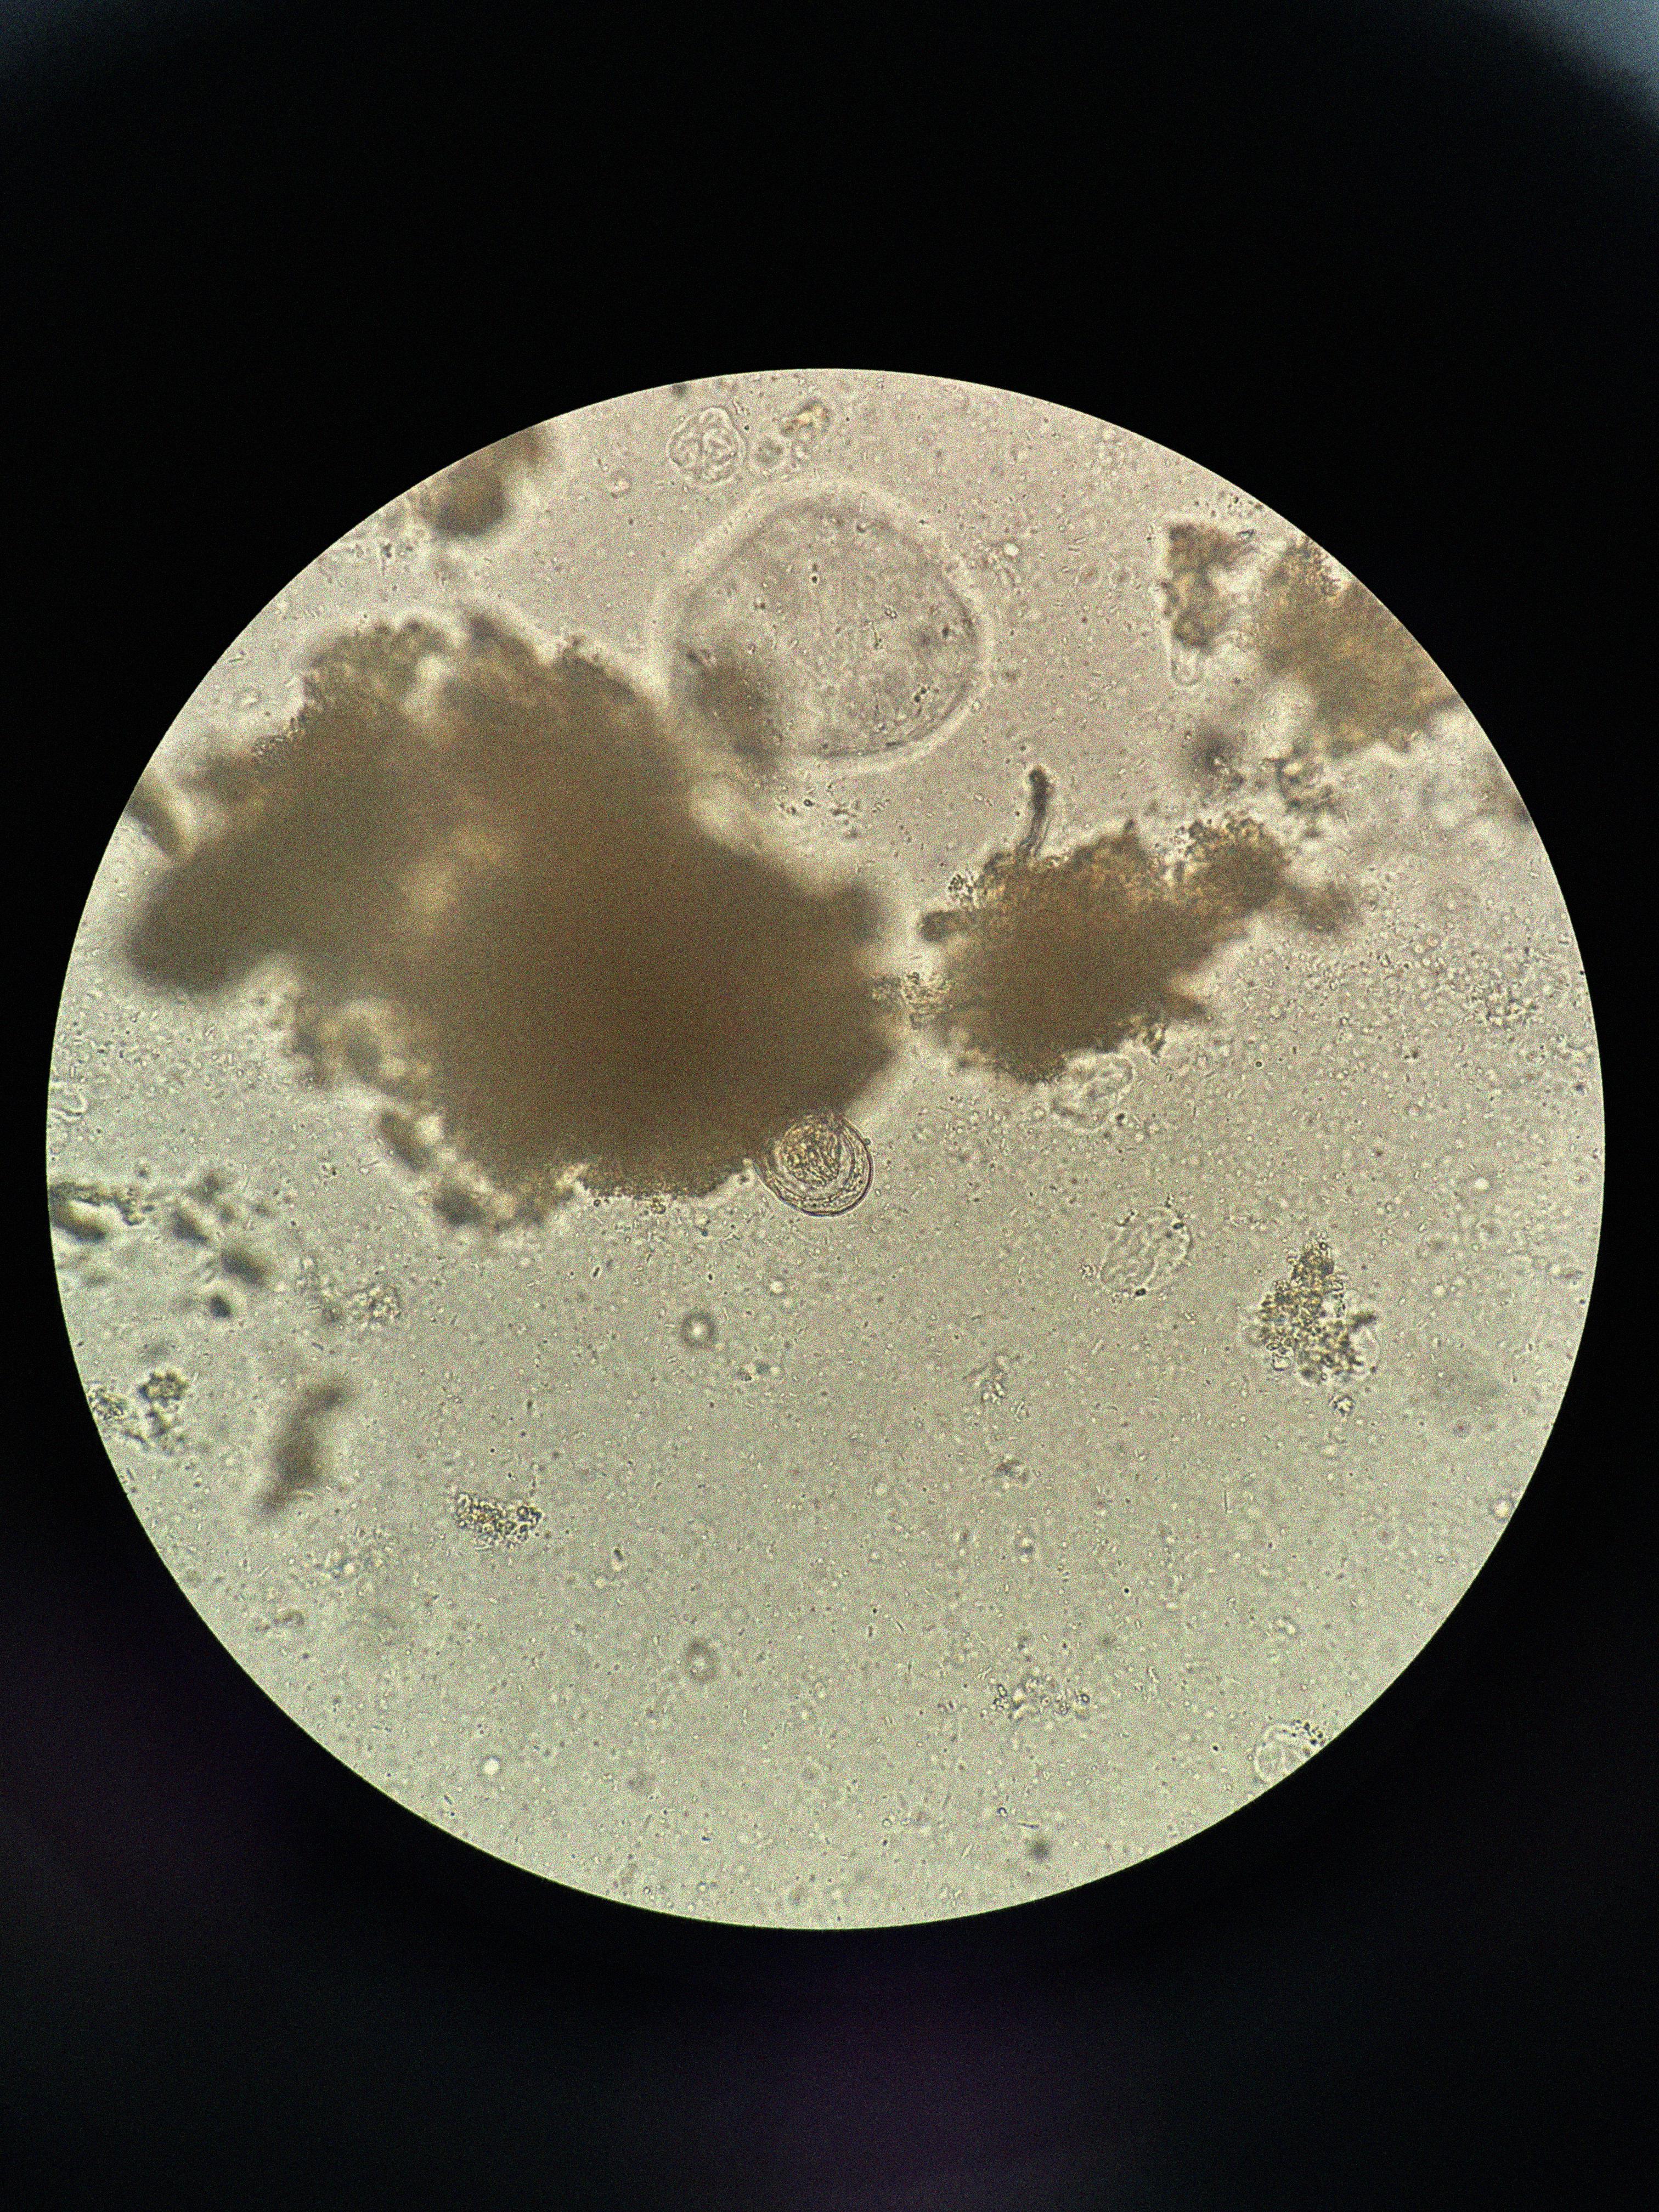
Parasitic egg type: Hymenolepis nana